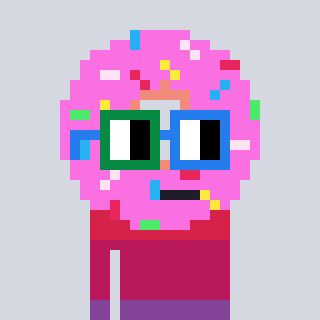
a pixel art character with square green and blue glasses, a doughnut-shaped head and a yellow-colored body on a cool background